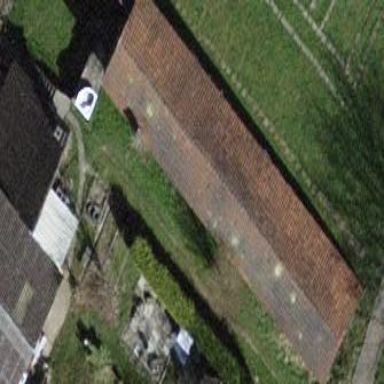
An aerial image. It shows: Building with tiled roof.